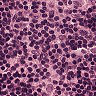
Metastatic tissue present: no